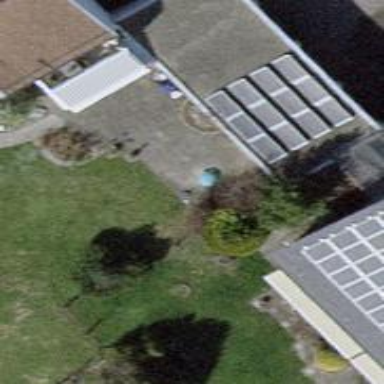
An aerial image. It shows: Garage building.